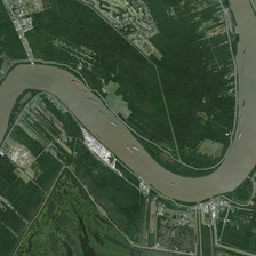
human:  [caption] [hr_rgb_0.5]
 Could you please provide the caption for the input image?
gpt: The river beyond the green plant is very long.

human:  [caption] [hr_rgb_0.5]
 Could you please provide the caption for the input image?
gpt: The river that goes through the green plants is very long.

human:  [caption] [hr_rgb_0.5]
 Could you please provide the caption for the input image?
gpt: The river through the green plants is very long.

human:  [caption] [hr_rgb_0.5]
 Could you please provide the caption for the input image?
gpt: The river flows through many green trees.

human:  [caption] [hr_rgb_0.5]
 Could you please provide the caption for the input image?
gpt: The river through the green plants is too long.